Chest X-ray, AP view. Patient: 57 years old, sex F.
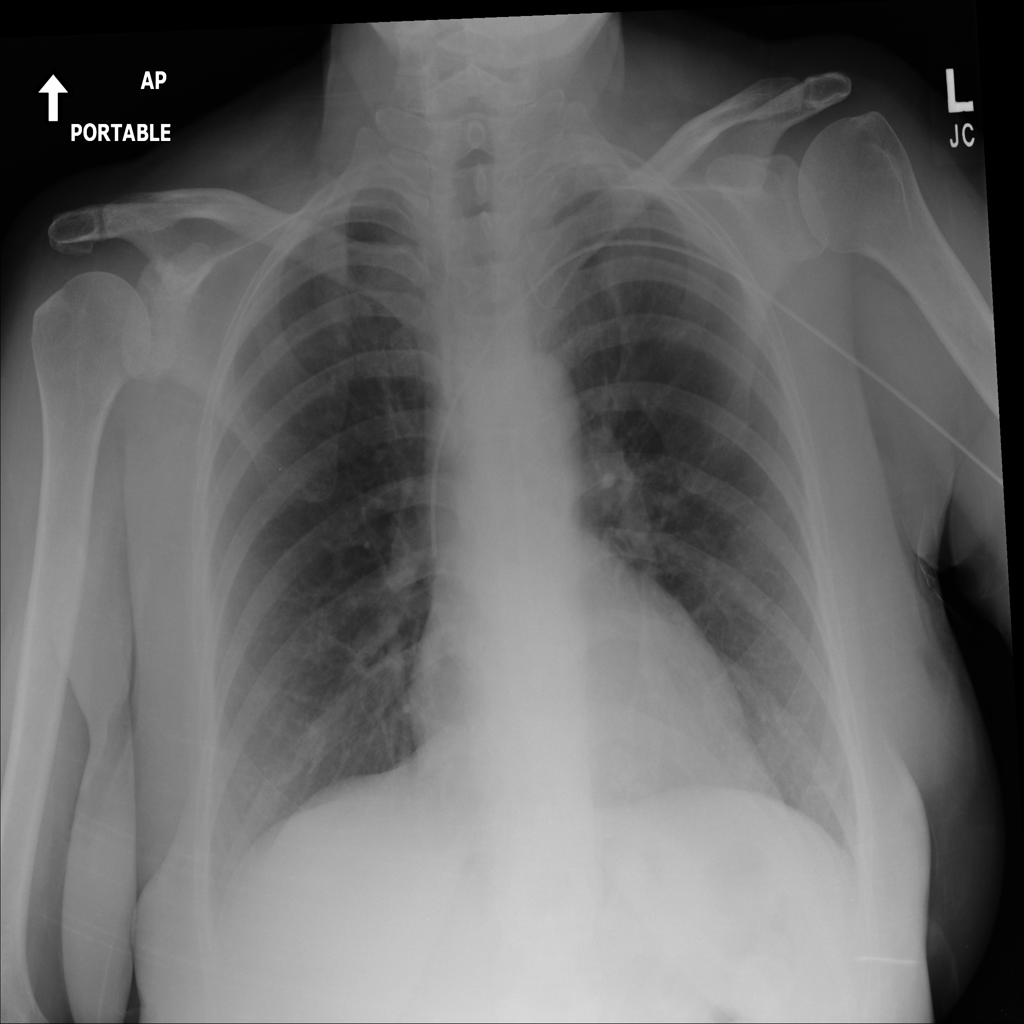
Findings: No Finding